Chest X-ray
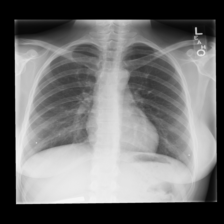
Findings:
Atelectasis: negative
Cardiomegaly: negative
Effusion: negative
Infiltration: negative
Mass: negative
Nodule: negative
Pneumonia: negative
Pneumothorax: negative
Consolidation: negative
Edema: negative
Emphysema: negative
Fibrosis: negative
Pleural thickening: negative
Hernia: negative